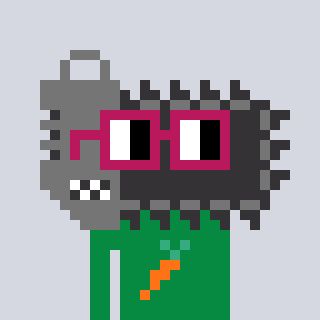
a pixel art character with square dark red glasses, a chainsaw-shaped head and a green-colored body on a cool background